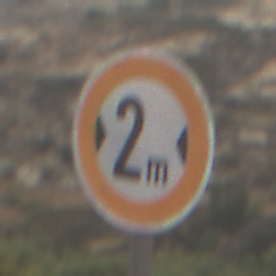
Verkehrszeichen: TatsaechlicheBreite2
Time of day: MorningAfternoon
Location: Outdoor (Nature)
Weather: Overcast
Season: NotSpecified
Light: Natural